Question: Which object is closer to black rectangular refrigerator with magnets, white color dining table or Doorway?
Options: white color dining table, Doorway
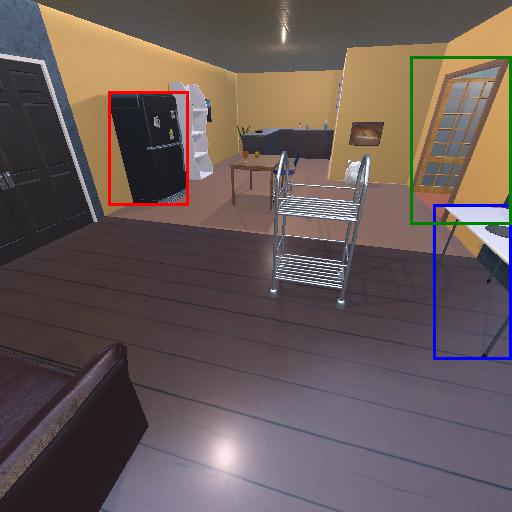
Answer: white color dining table